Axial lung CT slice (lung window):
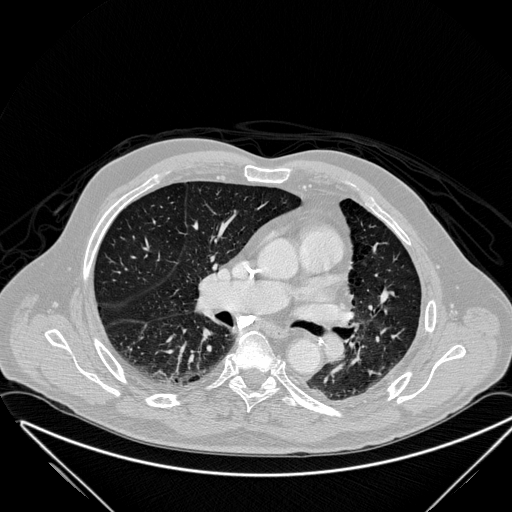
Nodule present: no